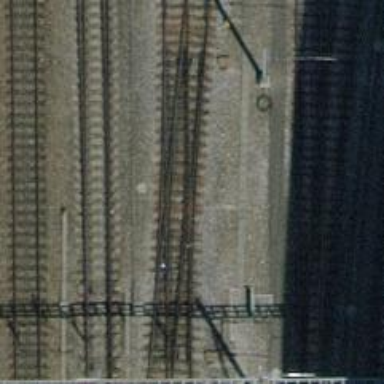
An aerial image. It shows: Railway siding with one electrified track and contact line for powering the train.